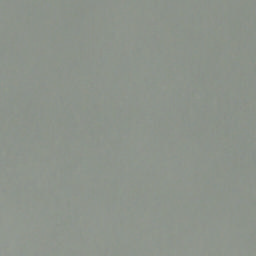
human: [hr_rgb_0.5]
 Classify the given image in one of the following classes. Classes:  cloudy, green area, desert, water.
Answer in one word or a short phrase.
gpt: cloudy